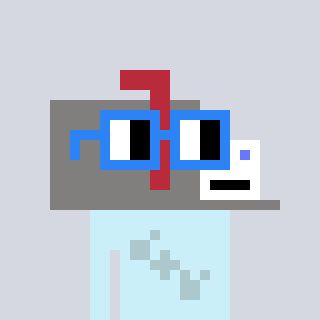
a pixel art character with square blue glasses, a mailbox-shaped head and a cold-colored body on a cool background